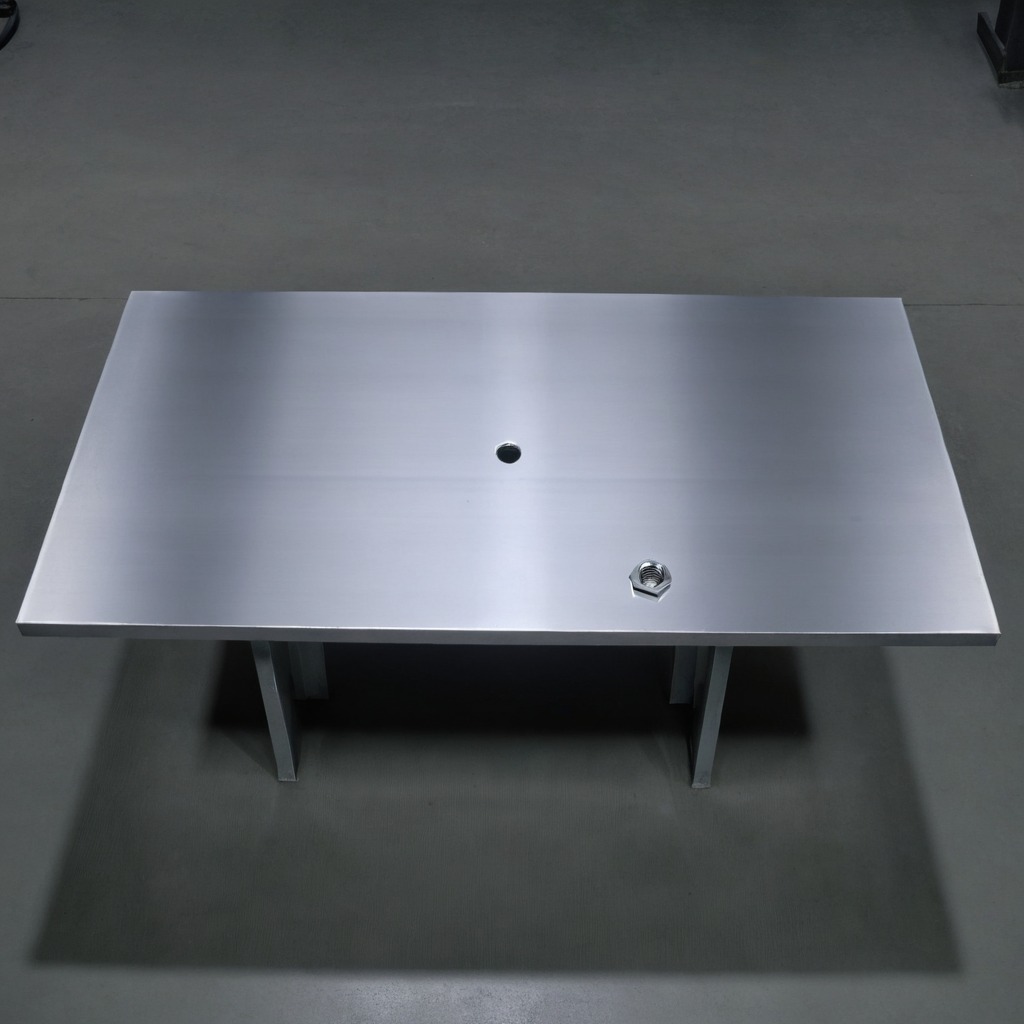
A metal nut is lying on the tabletop.